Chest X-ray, AP view. Patient: 66 years old, sex M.
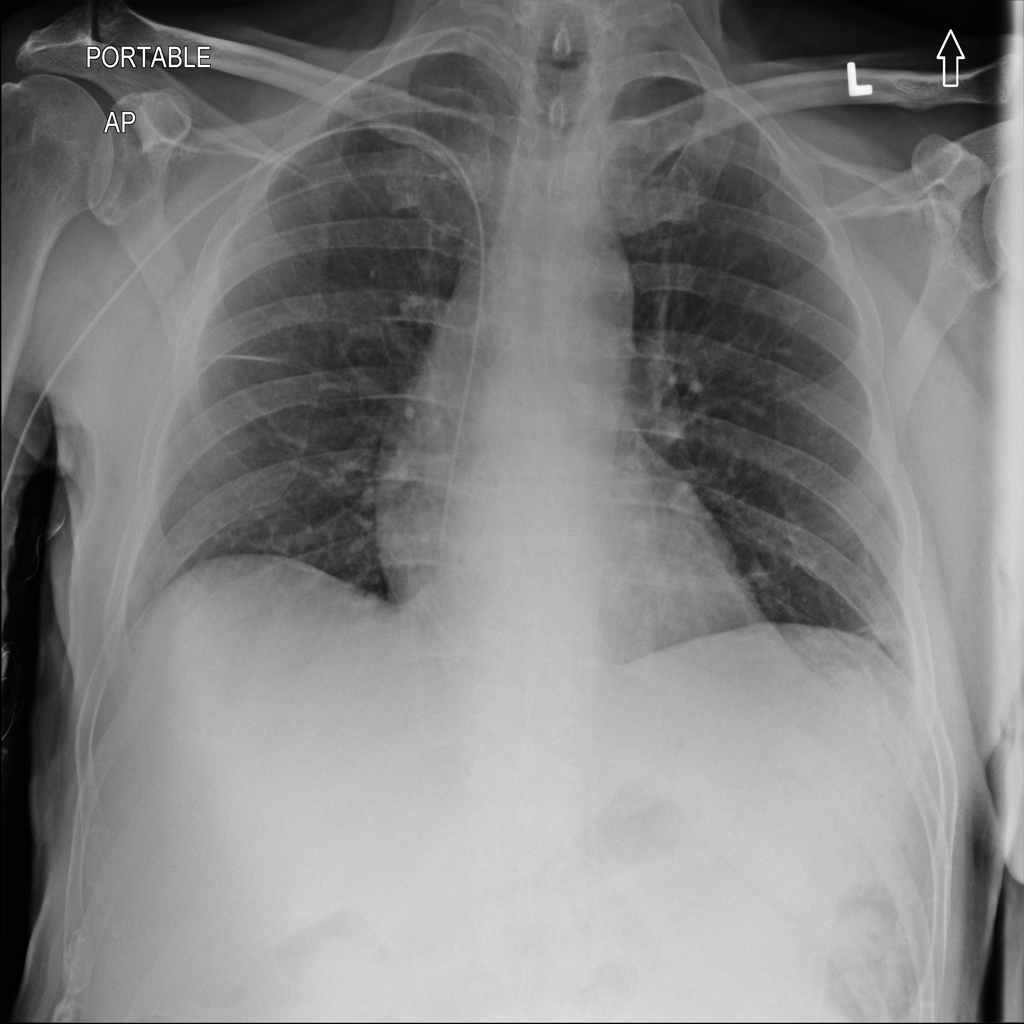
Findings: No Finding